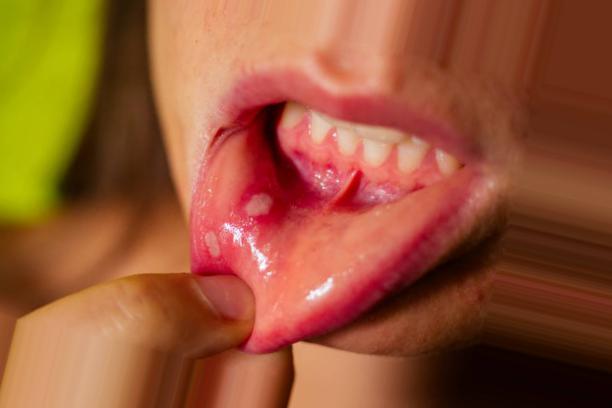
Condition: Mouth Ulcer